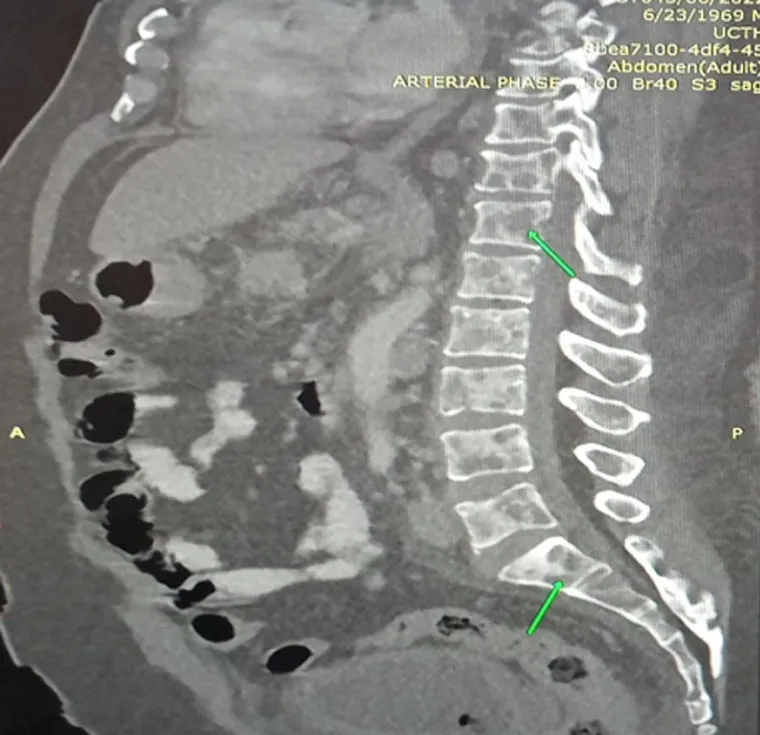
sagittal view showing diffuse lytic lesions in the lumbar vertebrae.
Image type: radiology (ct)